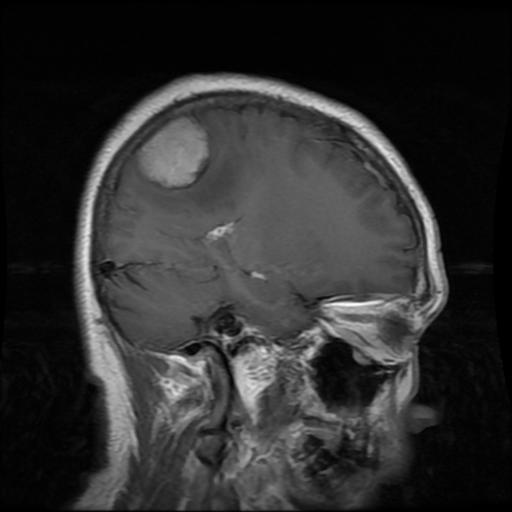
Label: meningioma